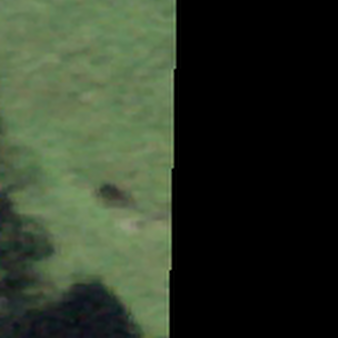
Label: other